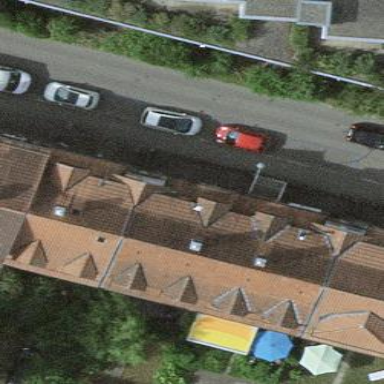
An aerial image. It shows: Building with gabled roof oriented across.